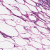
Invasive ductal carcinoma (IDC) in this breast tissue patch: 0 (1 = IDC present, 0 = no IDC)